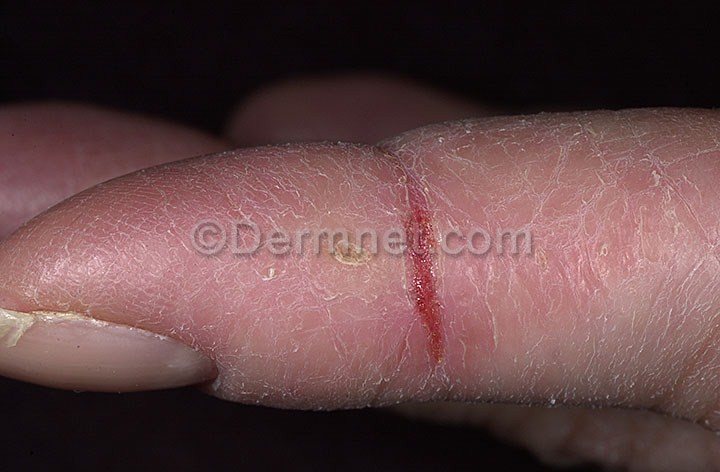
Disease: Eczema Photos